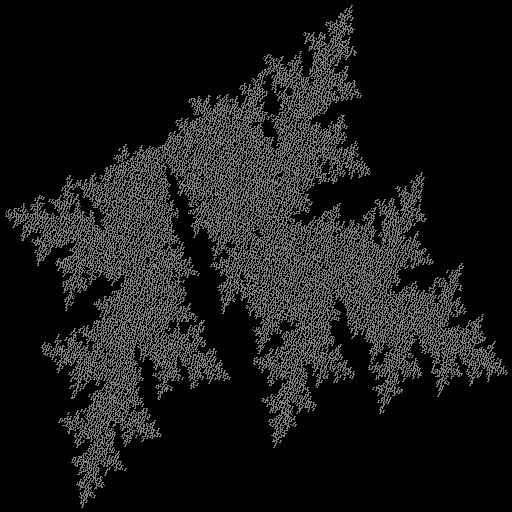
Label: a3